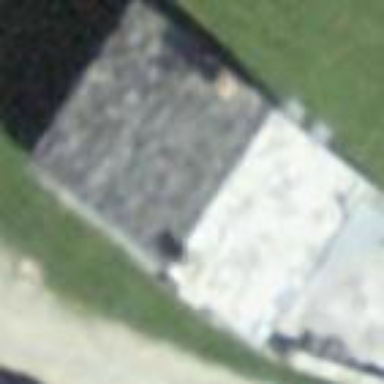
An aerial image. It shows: Hut with gabled roof oriented across.